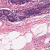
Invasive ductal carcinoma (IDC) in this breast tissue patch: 0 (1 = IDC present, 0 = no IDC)